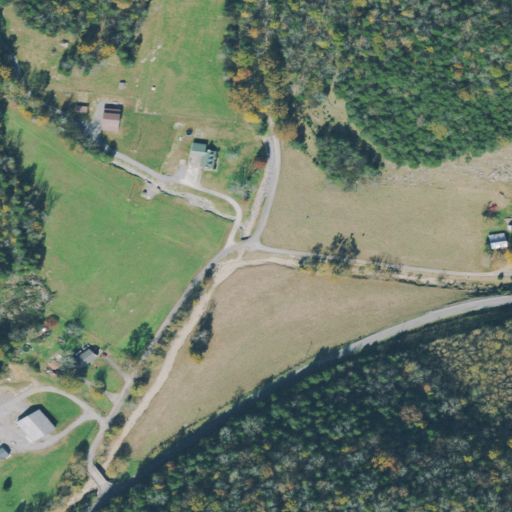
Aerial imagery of valley in Tennessee named Mason Hollow containing pasture, evergreen forest, open development, low intensity development, deciduous forest, shrub, grassland, mixed forest, and medium intensity development